Interaction volume radius: 5 \u00c5
Interaction volume height: 20 \u00c5
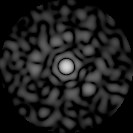
Disorder parameter: 0.8727